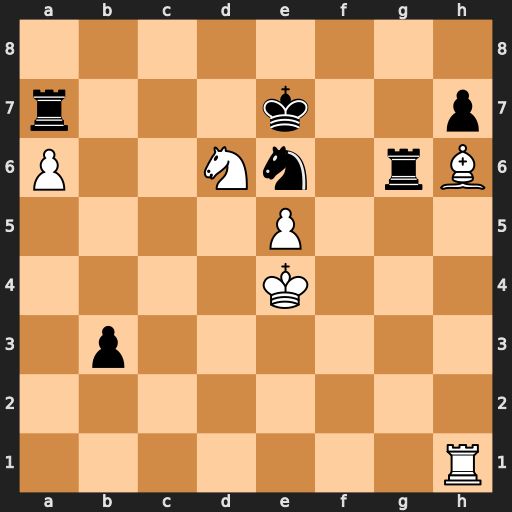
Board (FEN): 8/r3k2p/P2Nn1rB/4P3/4K3/1p6/8/7R
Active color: w
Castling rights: -
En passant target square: -
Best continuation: Nc8+ Ke8 Nxa7